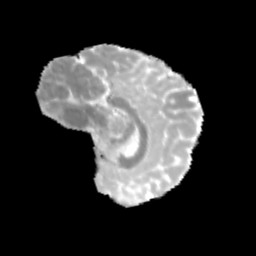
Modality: MD
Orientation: sagittal
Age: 12
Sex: male
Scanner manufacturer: siemens
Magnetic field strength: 3 T
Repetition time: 3.8 s
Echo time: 0.07 s